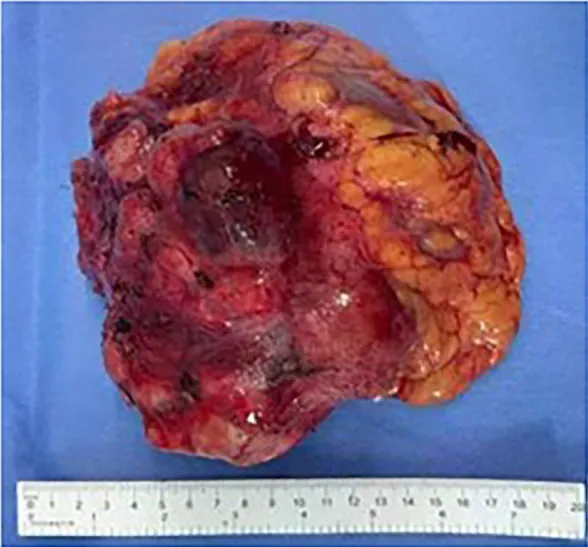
Gross observation of undifferentiated pleomorphic sarcoma.
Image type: medical_photograph (other_medical_photograph)